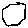
Label: hexagon